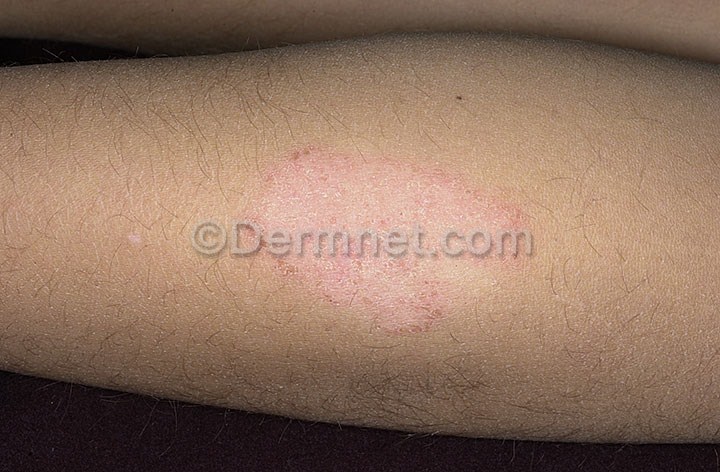
Disease: Eczema Photos